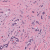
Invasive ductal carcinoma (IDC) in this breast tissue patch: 1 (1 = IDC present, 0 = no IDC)